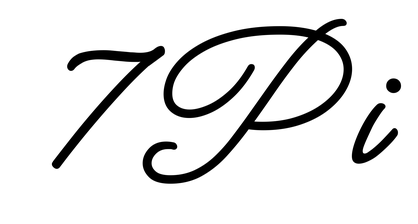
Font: MeowScript-Regular